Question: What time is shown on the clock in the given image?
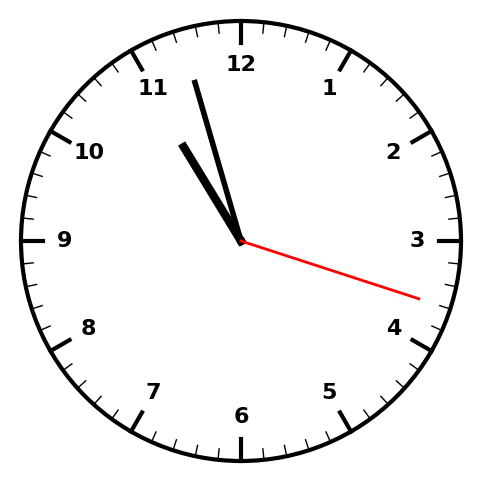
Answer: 10:57:18